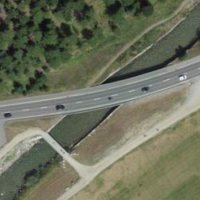
EUNIS habitat code: 26
Species observed at this site:
Cupido minimus